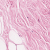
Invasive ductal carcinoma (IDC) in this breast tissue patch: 0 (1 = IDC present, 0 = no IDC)